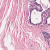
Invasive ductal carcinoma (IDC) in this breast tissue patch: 0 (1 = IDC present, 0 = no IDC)